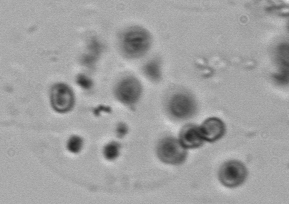
Label: Phaeocystis